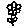
Label: flower